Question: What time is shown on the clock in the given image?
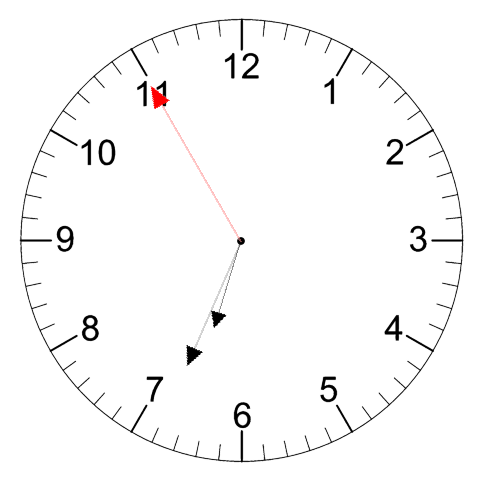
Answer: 06:33:55